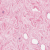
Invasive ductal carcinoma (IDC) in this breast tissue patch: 0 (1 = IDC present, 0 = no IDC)